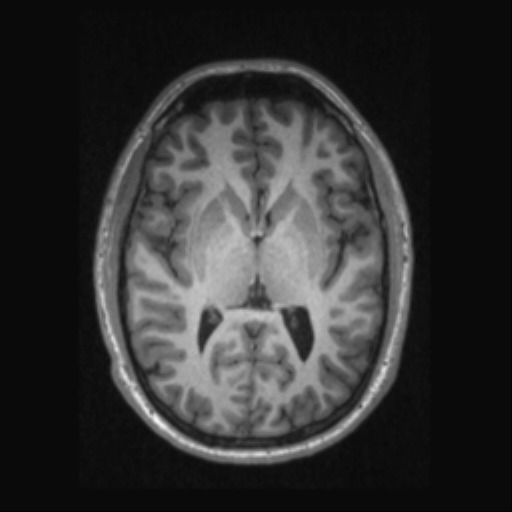
Label: notumor